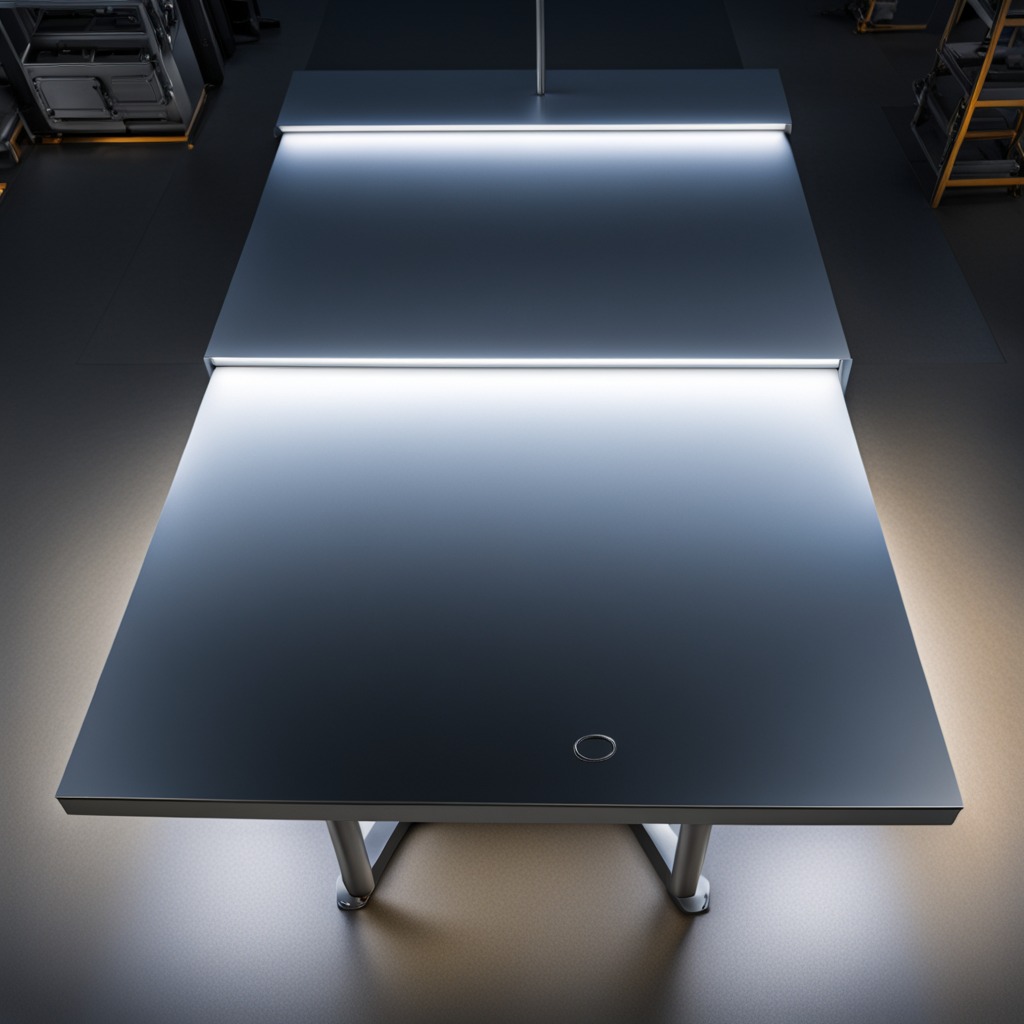
A rubber O-ring lying on a clean empty table in a basement in the evening soft directional lighting on the tabletop realistic grain studio-quality clarity centered framing